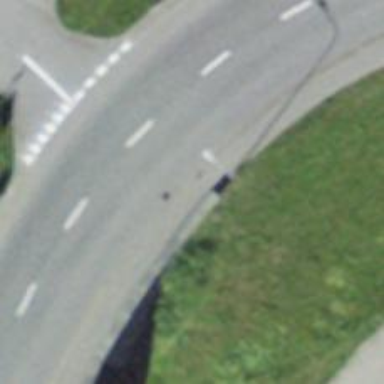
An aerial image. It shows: Unmarked crossing on asphalt footway.